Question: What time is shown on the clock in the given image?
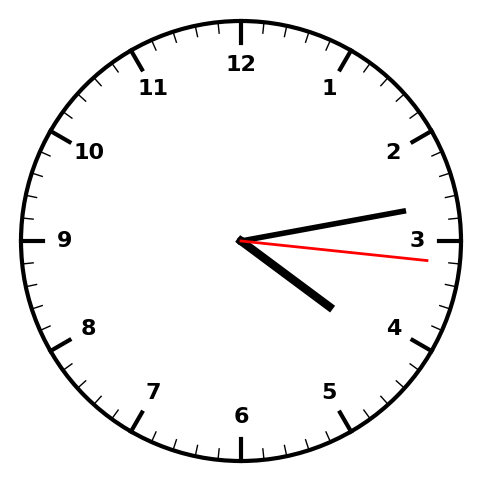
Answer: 04:13:16